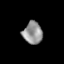
Tissue: skin
Cell type: Epithelial cells
Senescence score: 0.2572
Nuclear area (px): 421
Mean DAPI intensity: 148.097